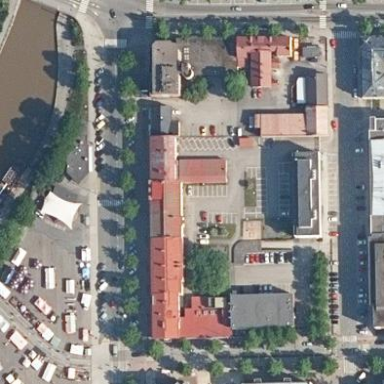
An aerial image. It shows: Retail area.